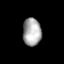
Tissue: lung
Cell type: Epithelial cells
Senescence score: 0.2359
Nuclear area (px): 503
Mean DAPI intensity: 168.004